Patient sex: M
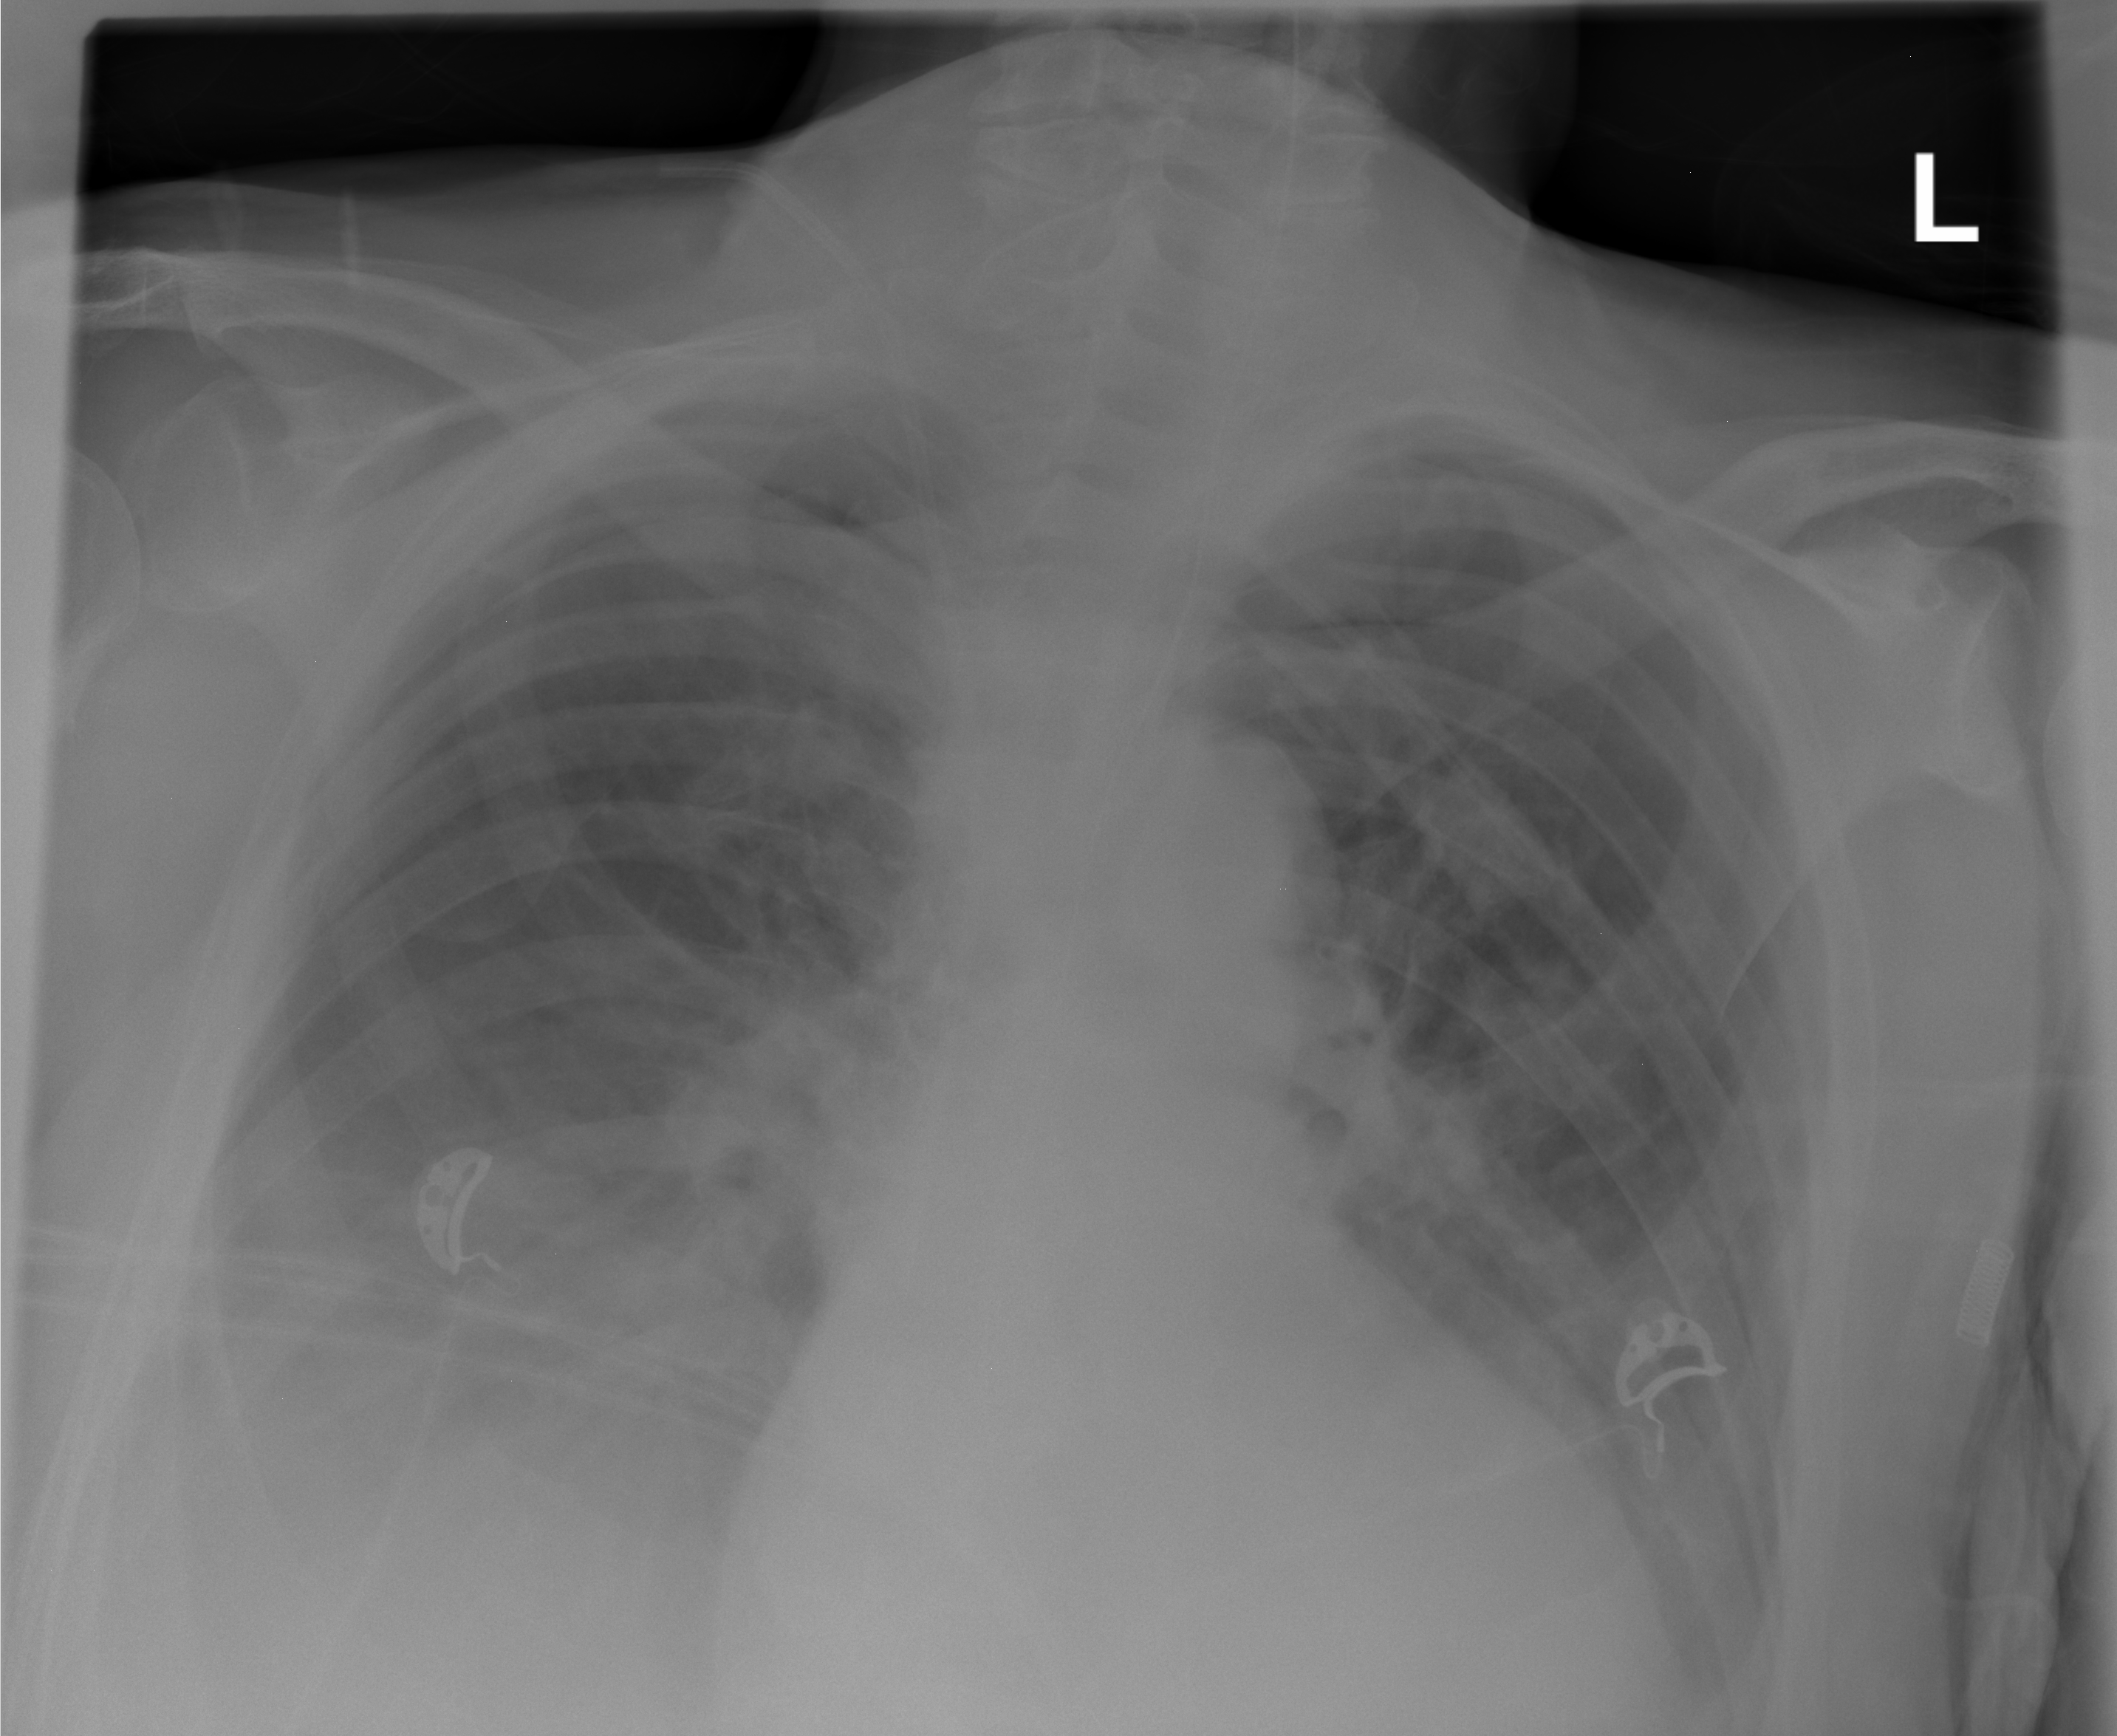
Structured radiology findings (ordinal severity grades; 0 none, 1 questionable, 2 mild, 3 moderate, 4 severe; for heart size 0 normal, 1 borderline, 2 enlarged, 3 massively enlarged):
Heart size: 2
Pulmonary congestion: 2
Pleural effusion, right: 3
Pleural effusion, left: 2
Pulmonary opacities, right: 2
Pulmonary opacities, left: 0
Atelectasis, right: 3
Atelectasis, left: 2